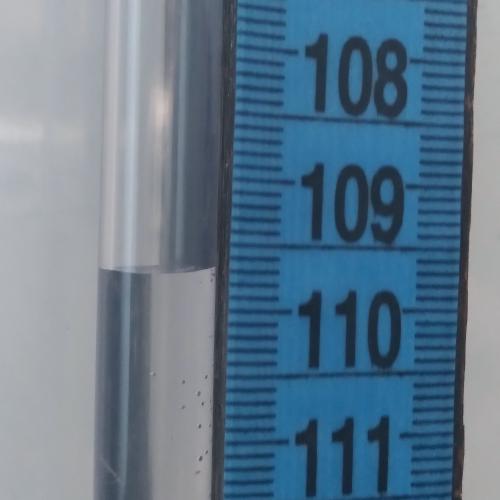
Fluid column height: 109.7 cm